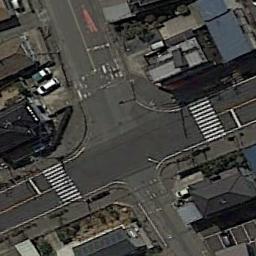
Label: intersection